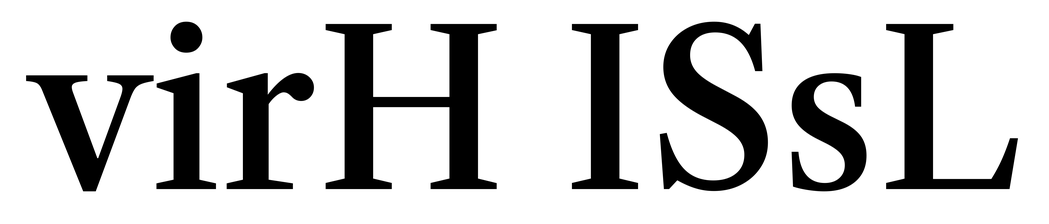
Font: LibreCaslonText_Medium